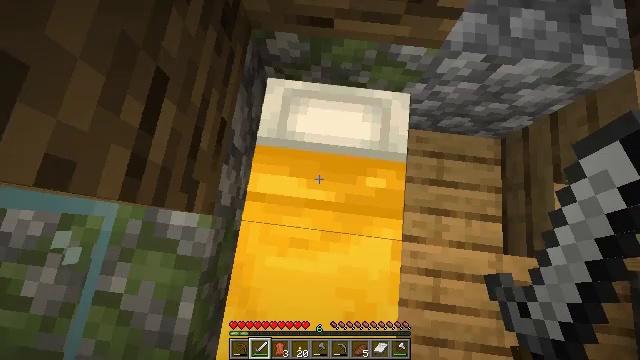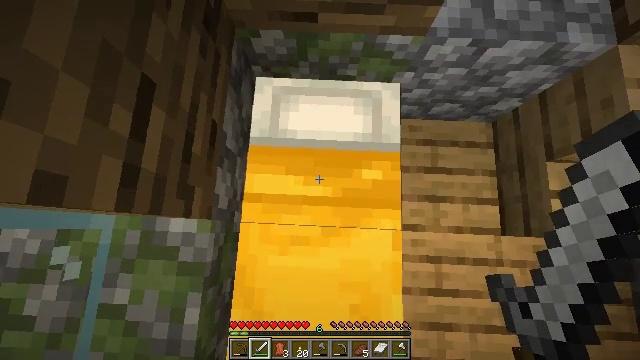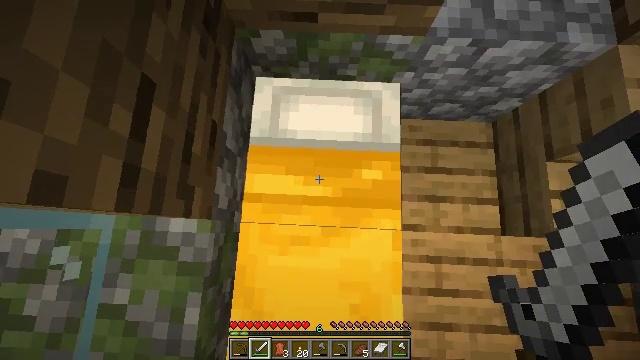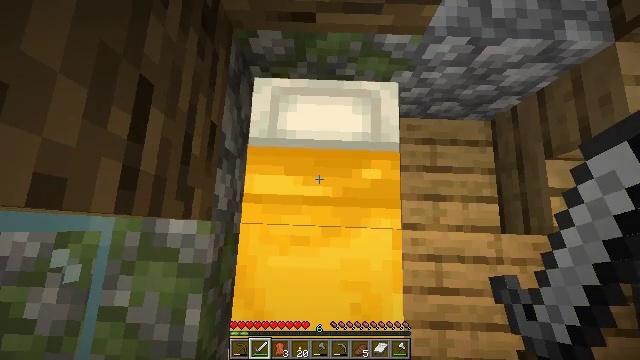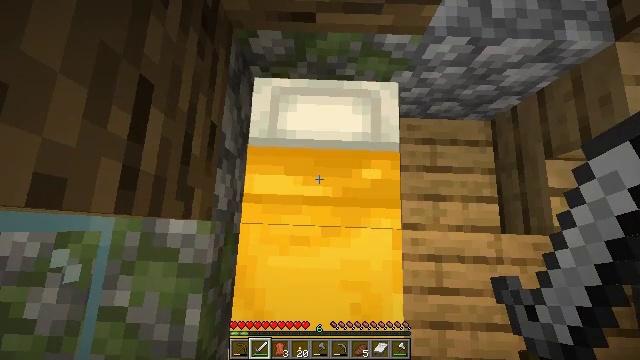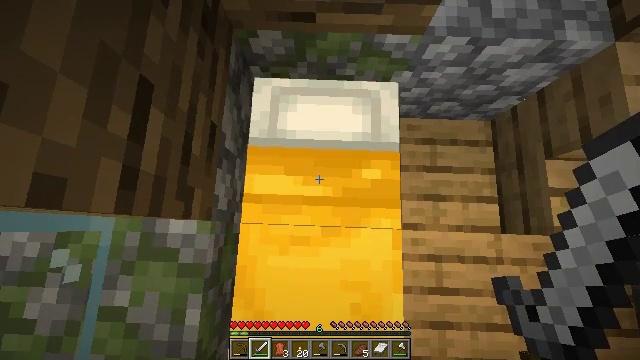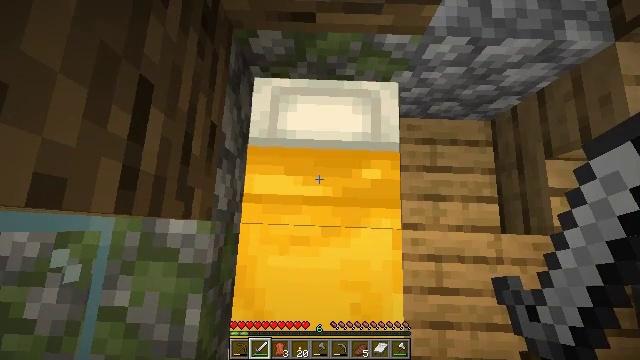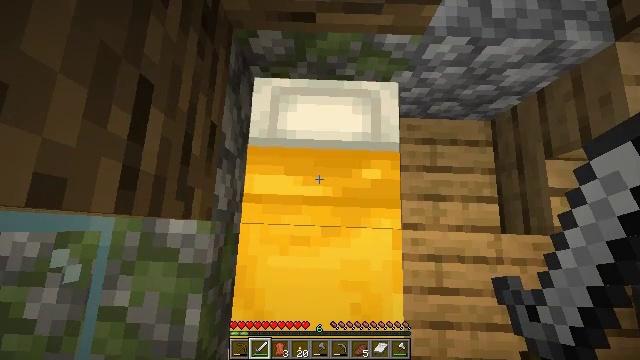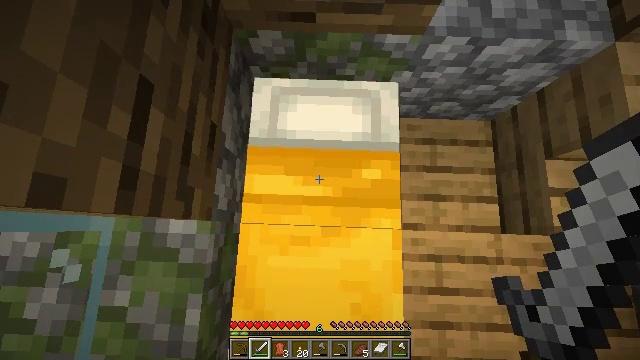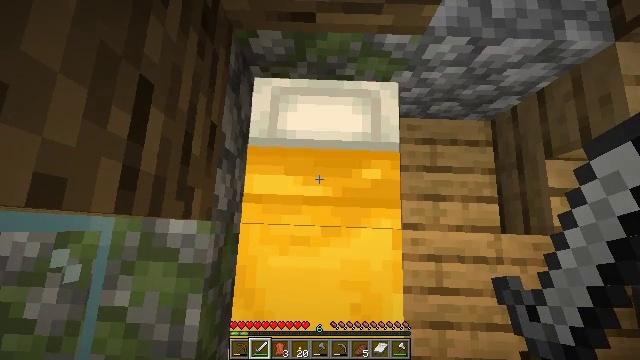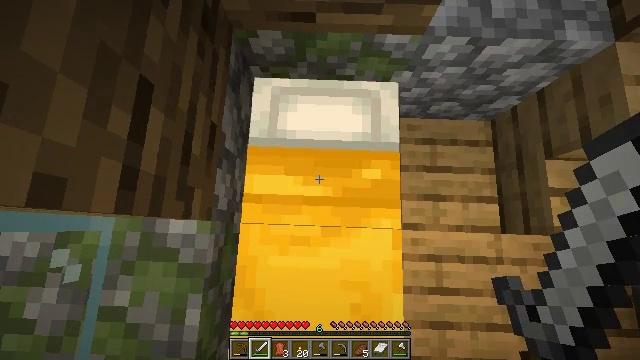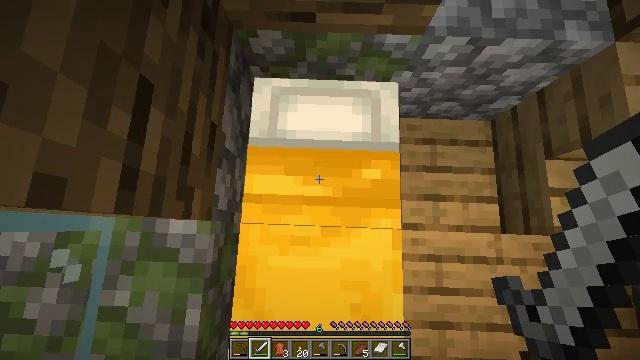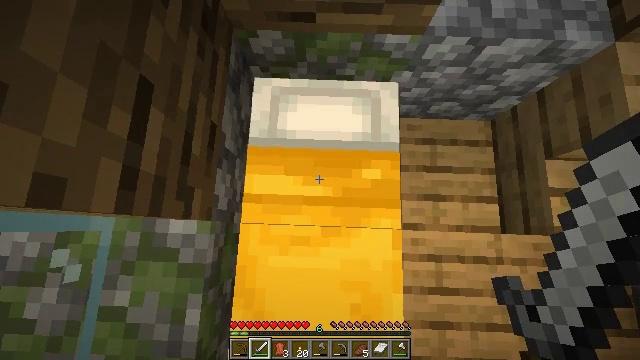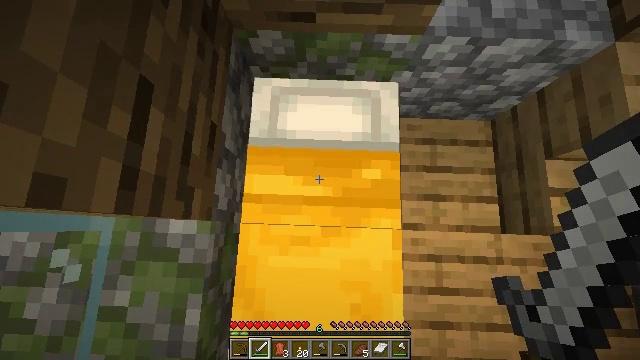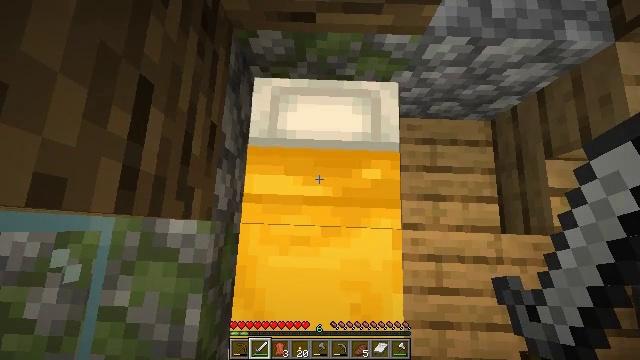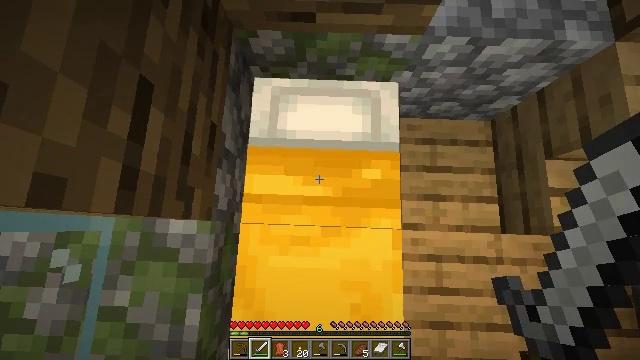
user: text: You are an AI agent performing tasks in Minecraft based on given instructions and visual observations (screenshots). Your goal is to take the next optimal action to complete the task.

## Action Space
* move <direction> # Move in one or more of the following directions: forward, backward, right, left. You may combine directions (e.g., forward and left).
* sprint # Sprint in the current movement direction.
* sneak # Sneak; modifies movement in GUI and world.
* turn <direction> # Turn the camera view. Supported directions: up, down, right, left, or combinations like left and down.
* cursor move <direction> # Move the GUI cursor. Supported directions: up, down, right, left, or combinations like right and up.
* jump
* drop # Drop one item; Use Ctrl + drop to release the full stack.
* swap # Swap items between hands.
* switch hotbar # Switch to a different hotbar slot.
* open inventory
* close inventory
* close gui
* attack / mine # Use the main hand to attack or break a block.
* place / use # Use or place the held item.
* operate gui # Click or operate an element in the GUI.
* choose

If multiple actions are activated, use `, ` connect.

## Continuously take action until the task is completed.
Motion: motion action
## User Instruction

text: Harvest hay blocks from the village.
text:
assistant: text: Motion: turn right
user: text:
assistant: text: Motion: no_op
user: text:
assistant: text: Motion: no_op
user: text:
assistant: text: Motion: no_op
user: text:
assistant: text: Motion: no_op
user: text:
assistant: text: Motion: no_op
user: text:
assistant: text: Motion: no_op
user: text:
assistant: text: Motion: no_op
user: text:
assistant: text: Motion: no_op
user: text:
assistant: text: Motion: no_op
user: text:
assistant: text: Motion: no_op
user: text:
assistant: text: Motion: use / place
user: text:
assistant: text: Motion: use / place
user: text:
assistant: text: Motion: use / place
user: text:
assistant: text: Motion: use / place
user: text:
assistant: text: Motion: no_op
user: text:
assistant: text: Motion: no_op
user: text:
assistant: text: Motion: no_op
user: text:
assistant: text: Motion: no_op
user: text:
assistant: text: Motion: no_op
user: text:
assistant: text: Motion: no_op
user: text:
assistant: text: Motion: no_op
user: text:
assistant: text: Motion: no_op
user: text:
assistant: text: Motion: no_op
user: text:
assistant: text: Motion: no_op
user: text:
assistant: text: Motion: no_op
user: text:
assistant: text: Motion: no_op
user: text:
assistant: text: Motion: no_op
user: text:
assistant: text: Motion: no_op
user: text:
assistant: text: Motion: no_op